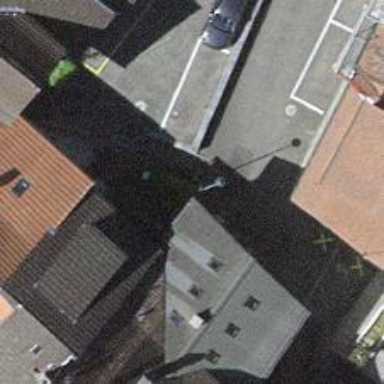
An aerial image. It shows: Street lamp support.